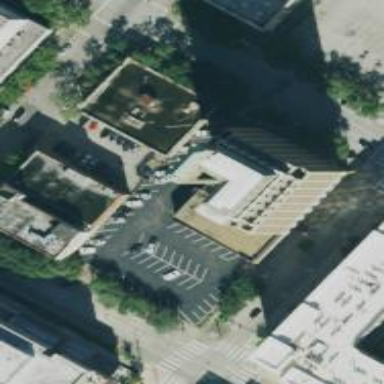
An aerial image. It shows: Hotel building.